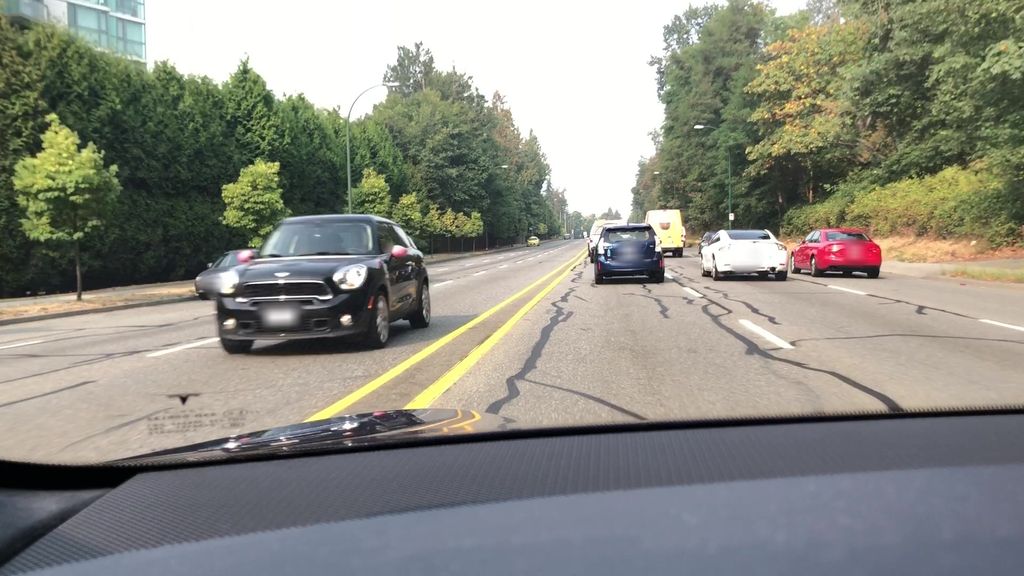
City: vancouver